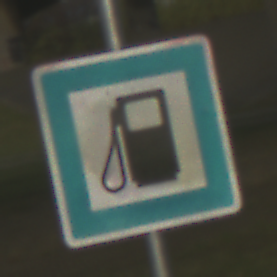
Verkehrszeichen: Tankstelle
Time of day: SunriseSunset
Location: Outdoor (Suburban)
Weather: PartlyCloudy
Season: NotSpecified
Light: Natural